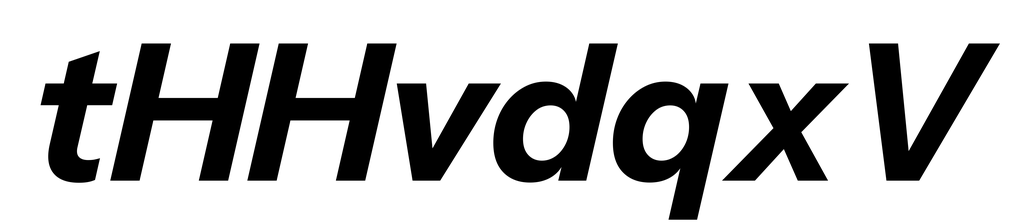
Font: InstrumentSans-Italic_Bold_Italic